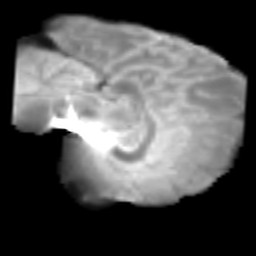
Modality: T2w
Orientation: sagittal
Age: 20
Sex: female
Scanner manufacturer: siemens
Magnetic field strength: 3 T
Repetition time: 2.3 s
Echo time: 0.085 s